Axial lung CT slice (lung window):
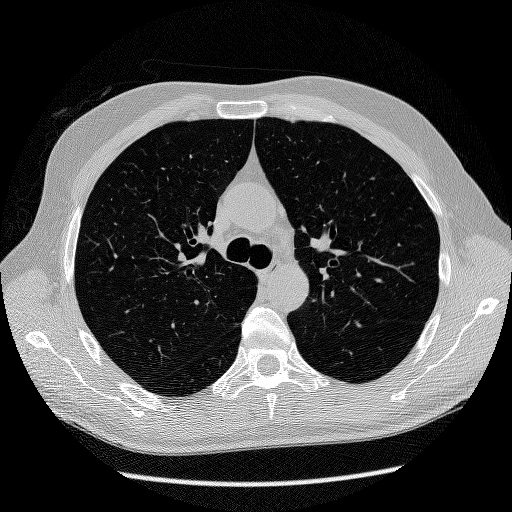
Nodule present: no